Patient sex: F
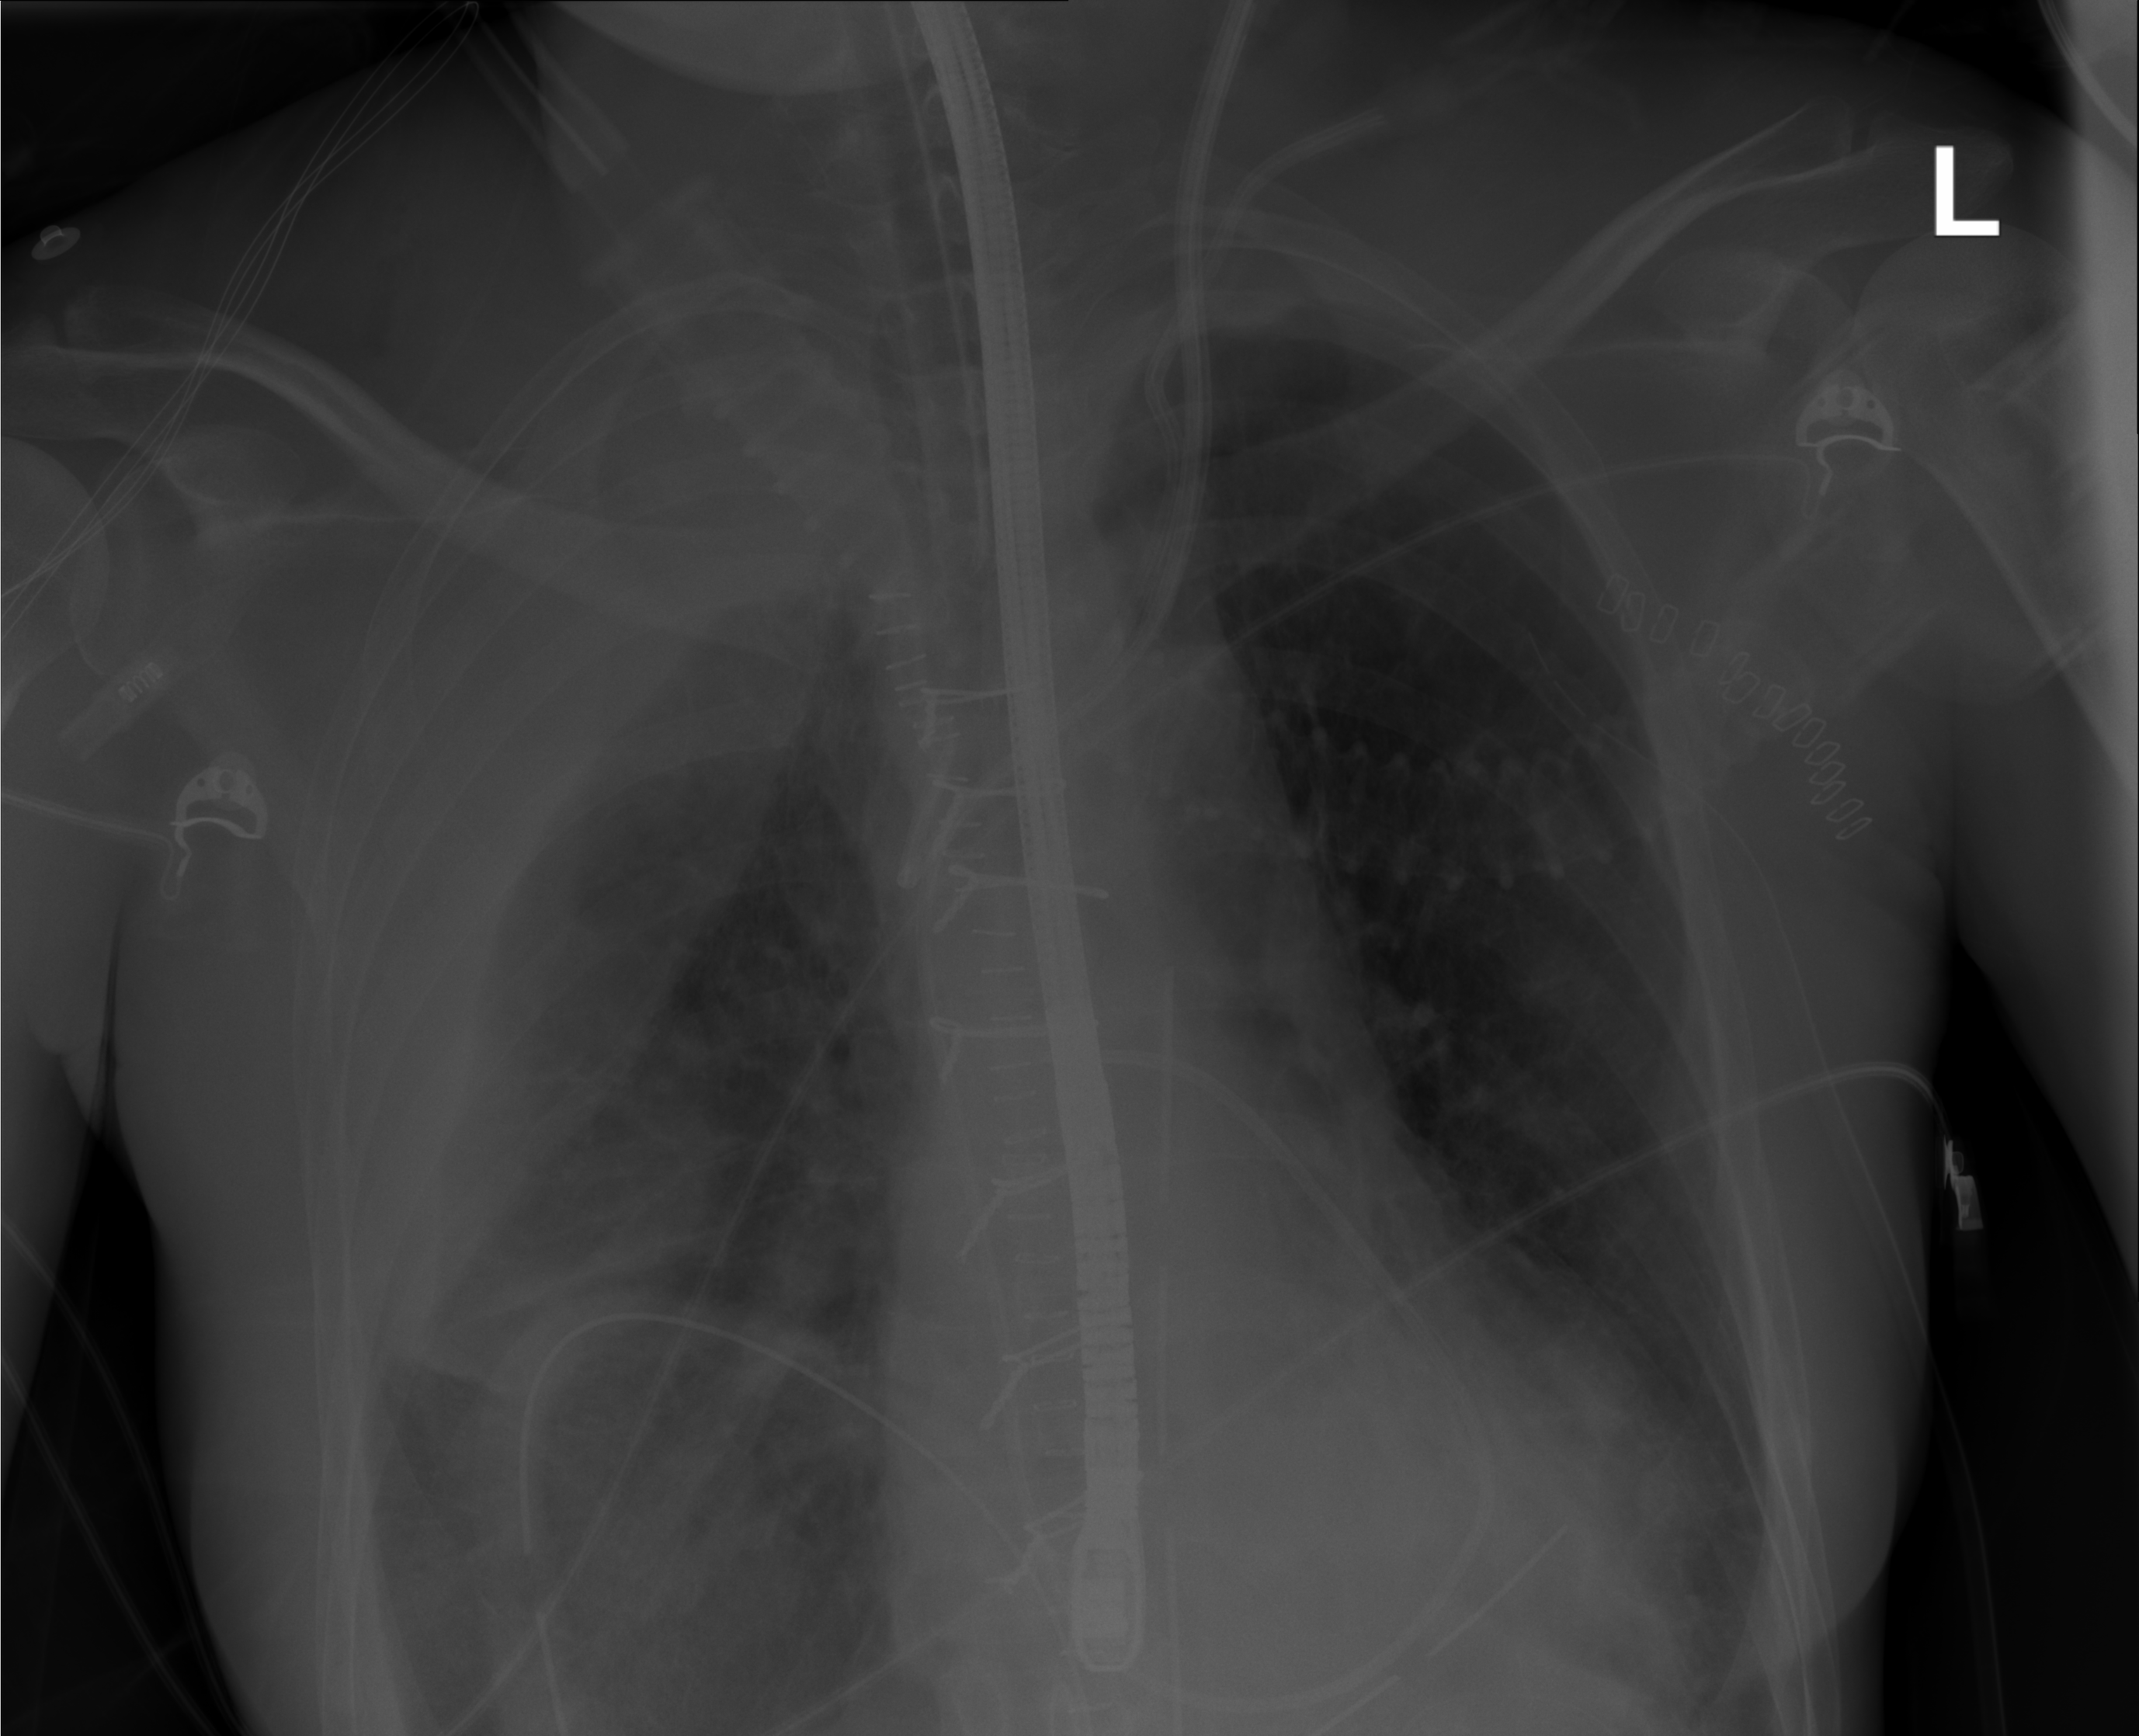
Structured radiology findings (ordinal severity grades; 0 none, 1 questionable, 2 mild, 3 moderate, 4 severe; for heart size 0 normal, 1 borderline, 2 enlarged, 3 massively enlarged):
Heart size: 2
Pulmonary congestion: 2
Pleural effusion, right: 3
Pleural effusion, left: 2
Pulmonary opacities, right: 2
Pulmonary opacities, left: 0
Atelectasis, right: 2
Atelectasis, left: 0